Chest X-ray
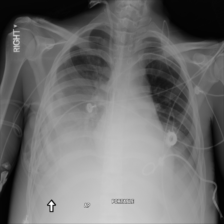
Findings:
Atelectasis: negative
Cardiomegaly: negative
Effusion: positive
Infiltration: negative
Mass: negative
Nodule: negative
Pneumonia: negative
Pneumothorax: negative
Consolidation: negative
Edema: negative
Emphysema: negative
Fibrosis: negative
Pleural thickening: negative
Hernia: negative